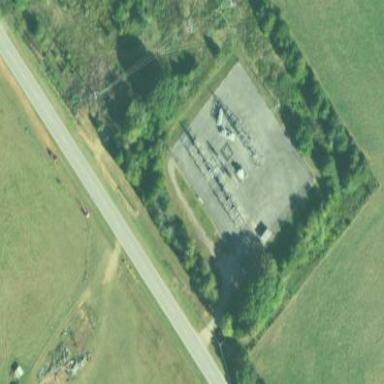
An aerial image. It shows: There is distribution substation enclosed by fence.